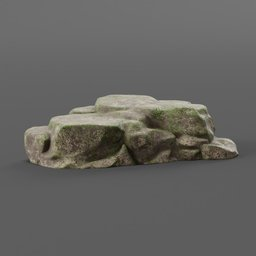
Label: nature